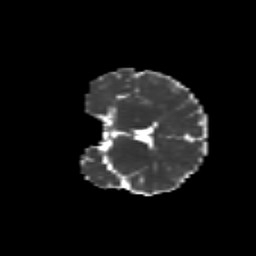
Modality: MD
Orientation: coronal
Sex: male
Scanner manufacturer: siemens
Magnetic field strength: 3 T
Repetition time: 5 s
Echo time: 0.071 s